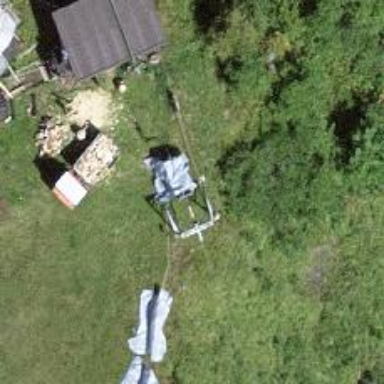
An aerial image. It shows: Pylon used for aerialway.